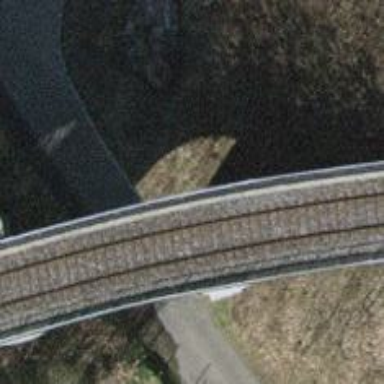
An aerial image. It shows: Preserved railway bridge with single electrified track and contact line.